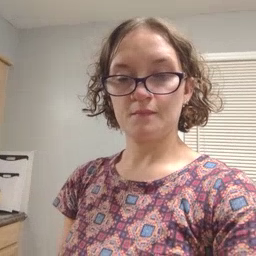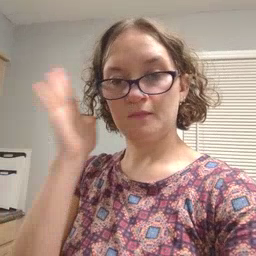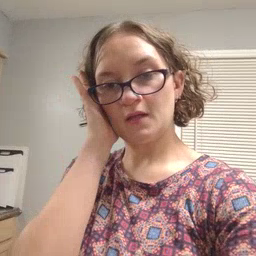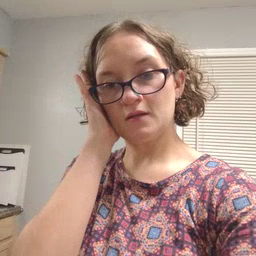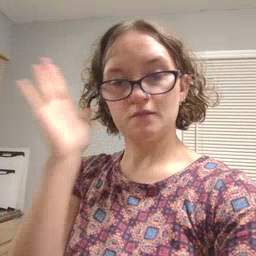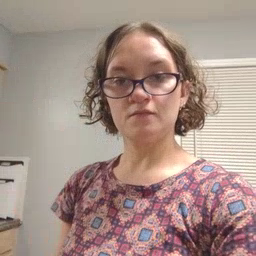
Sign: bed